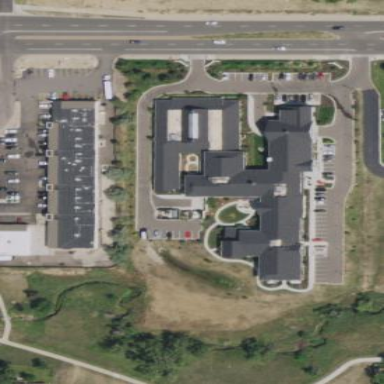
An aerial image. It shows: Building.